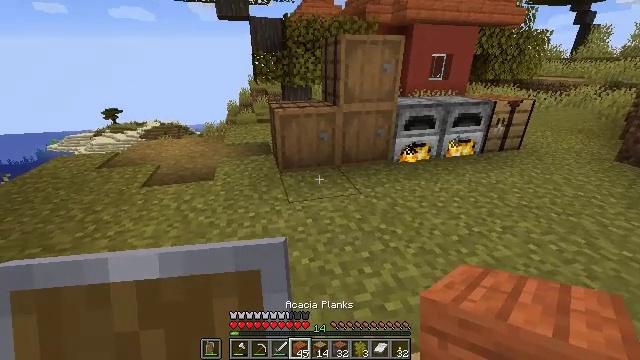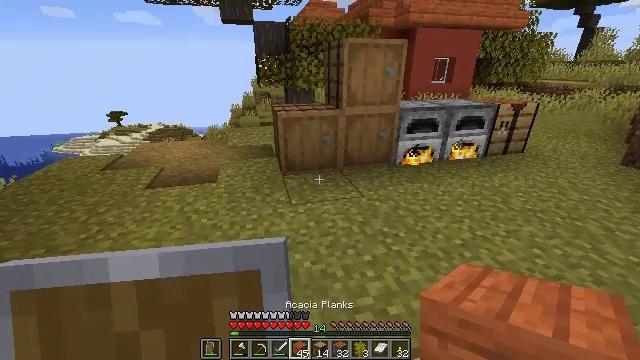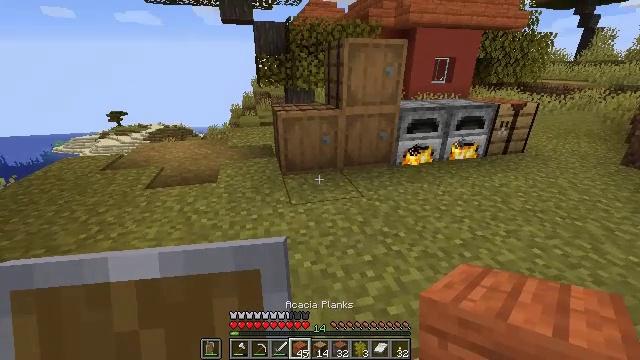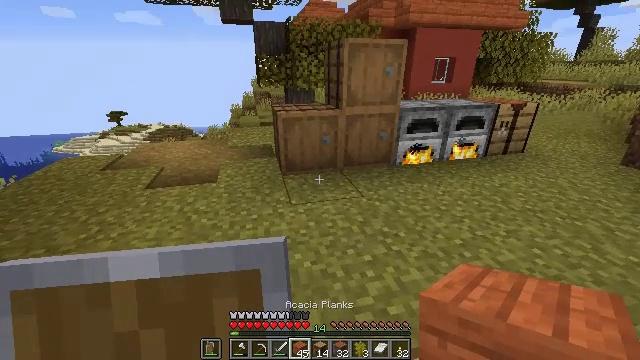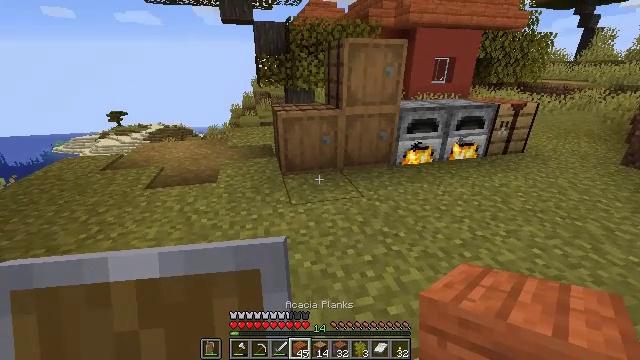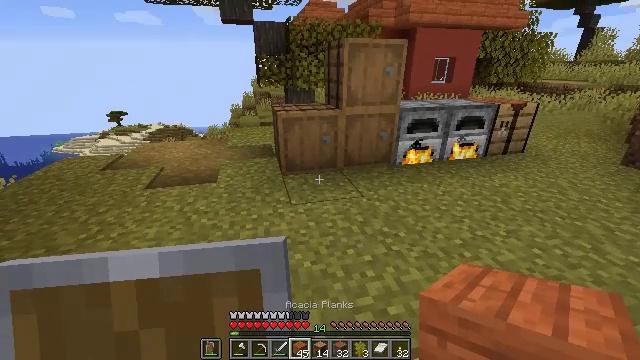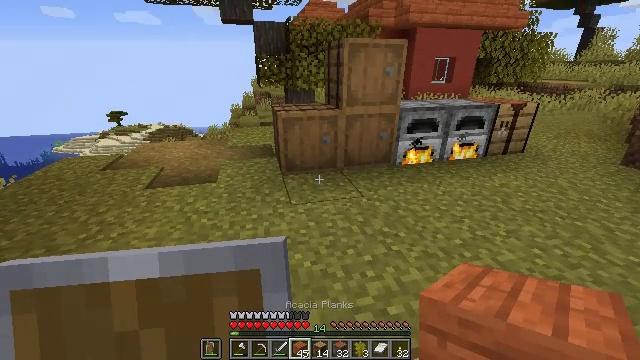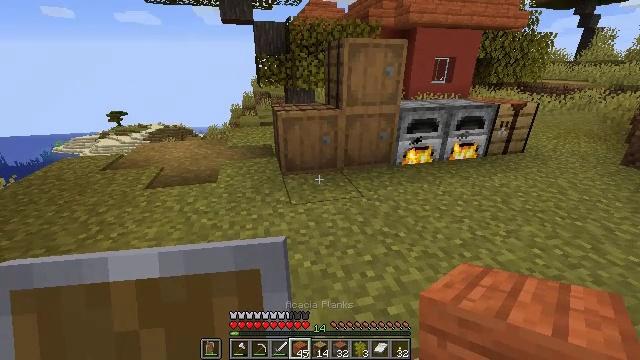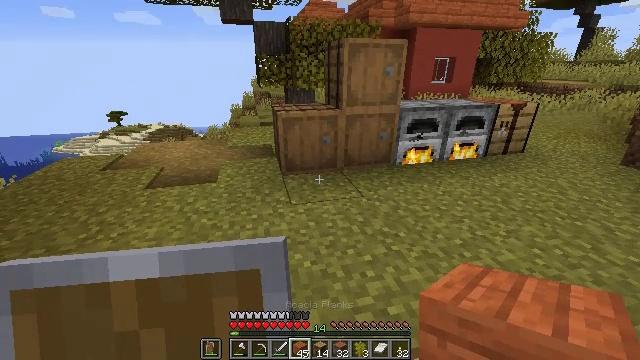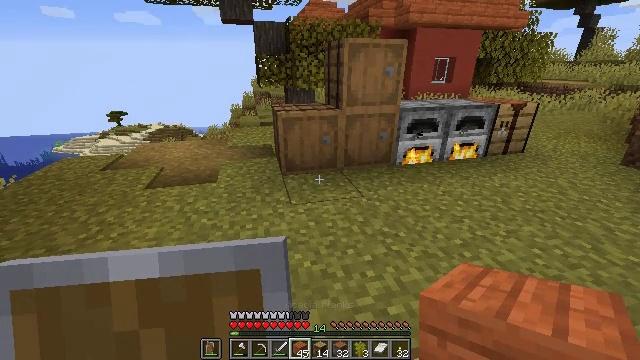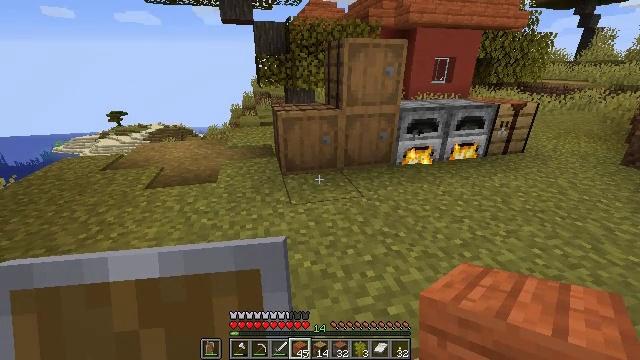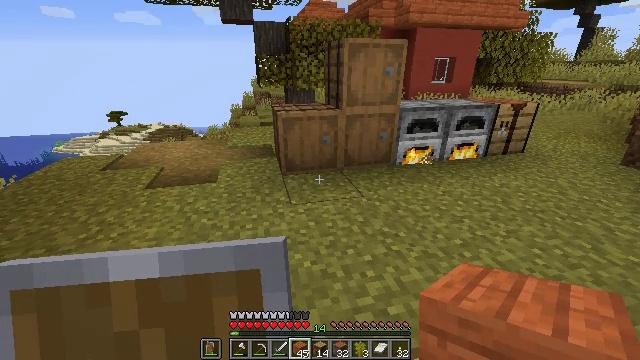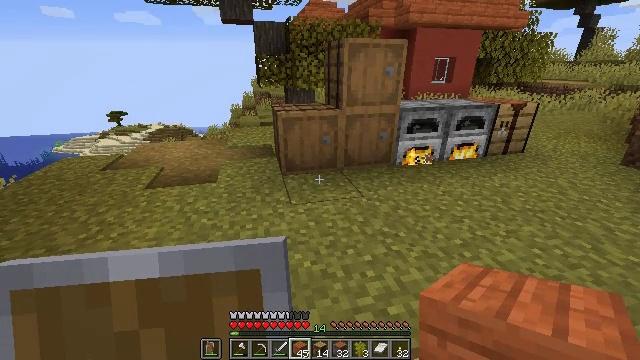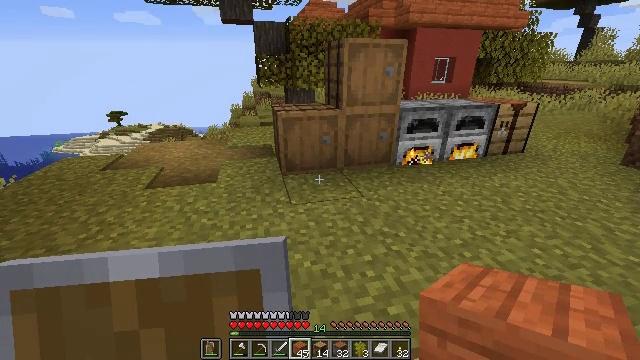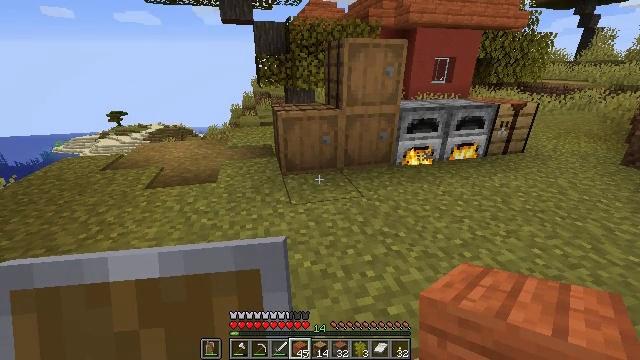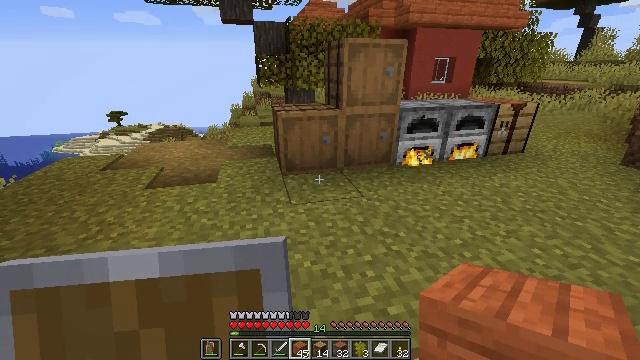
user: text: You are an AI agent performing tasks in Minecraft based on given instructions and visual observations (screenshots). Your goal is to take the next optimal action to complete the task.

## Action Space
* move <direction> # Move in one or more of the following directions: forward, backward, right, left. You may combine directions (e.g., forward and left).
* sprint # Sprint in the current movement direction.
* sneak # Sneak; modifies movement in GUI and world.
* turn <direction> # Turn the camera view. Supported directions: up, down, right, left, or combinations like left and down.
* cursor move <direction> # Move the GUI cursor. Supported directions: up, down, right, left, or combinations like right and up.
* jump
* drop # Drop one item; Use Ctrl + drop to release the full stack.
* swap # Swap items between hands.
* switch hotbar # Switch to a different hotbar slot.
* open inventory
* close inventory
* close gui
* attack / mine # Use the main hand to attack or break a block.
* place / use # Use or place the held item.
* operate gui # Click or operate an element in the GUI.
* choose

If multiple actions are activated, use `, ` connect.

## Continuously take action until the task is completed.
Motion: motion action
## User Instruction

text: Destroy the barrel to use elsewhere.
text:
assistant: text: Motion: no_op
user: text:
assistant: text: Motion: no_op
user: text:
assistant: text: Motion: no_op
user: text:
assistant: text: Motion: no_op
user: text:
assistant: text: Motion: no_op
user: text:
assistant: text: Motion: no_op
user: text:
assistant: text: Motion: no_op
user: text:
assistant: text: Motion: no_op
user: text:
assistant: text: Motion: no_op
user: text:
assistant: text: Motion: no_op
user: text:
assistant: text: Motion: no_op
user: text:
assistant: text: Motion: no_op
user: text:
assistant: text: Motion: no_op
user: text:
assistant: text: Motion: no_op
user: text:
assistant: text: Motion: no_op
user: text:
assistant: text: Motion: no_op
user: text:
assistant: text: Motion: no_op
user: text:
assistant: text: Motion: no_op
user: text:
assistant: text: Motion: no_op
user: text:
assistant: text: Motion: no_op
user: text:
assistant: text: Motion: no_op
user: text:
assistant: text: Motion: no_op
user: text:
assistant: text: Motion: no_op
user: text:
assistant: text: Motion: no_op
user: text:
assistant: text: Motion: no_op
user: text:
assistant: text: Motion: no_op
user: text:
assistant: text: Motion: no_op
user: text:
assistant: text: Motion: no_op
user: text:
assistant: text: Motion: no_op
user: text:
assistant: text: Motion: no_op